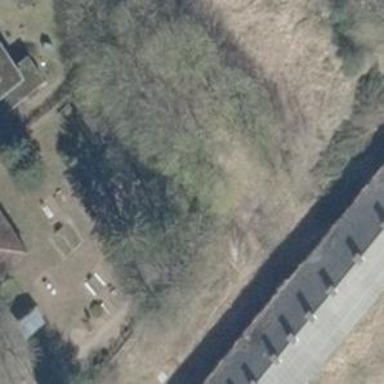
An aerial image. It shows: Cemetery.